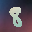
Label: 8